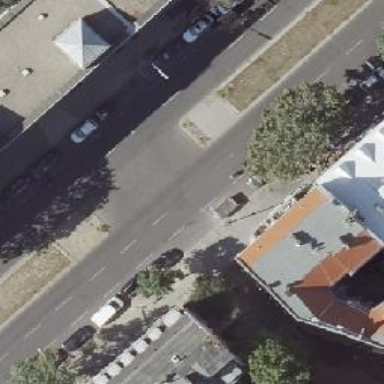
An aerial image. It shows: Secondary road with asphalt surface. There is parallel on-street parking on the right lane.